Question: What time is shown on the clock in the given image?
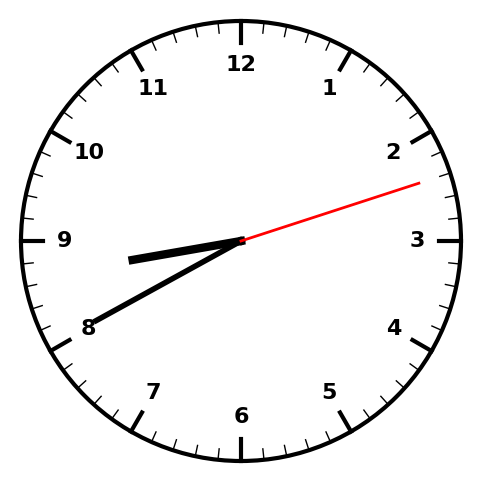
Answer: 08:40:12